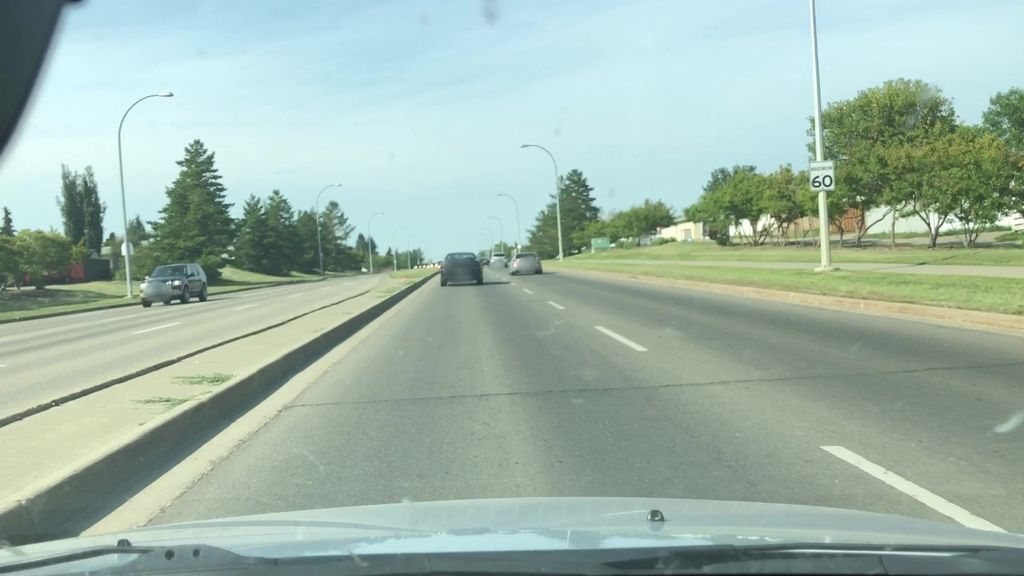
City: edmonton